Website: bh-photo
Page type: billing-address
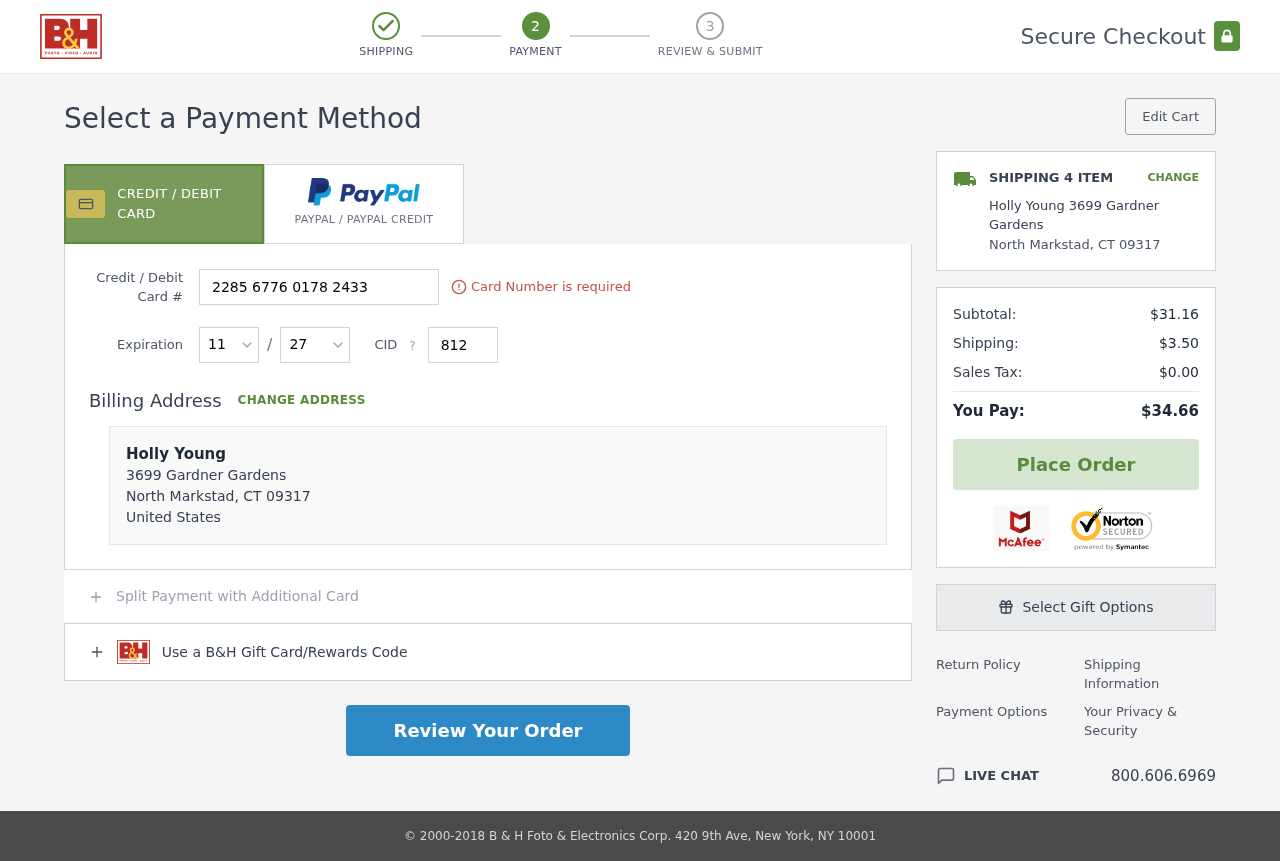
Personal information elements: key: PII_CARD_CVV
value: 812
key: PII_CARD_EXPIRY_MONTH
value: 11
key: PII_CARD_EXPIRY_YEAR
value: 27
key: PII_CARD_NUMBER
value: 2285 6776 0178 2433
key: PII_CITY
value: North Markstad
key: PII_COUNTRY
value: United States
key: PII_FULLNAME
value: Holly Young
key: PII_FULLNAME2
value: Holly Young
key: PII_POSTCODE
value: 09317
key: PII_STATE_ABBR
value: CT
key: PII_STREET
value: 3699 Gardner Gardens
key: PII_POSTCODE_FULL
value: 09317
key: PII_POSTCODE_NUMERIC
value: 9317
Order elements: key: ORDER_NUM_ITEMS
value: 4
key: ORDER_SUBTOTAL
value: $31.16
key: ORDER_SHIPPING_COST
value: $3.50
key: ORDER_TAX
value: $0.00
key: ORDER_TOTAL
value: $34.66